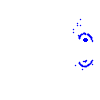
Particle: kaon